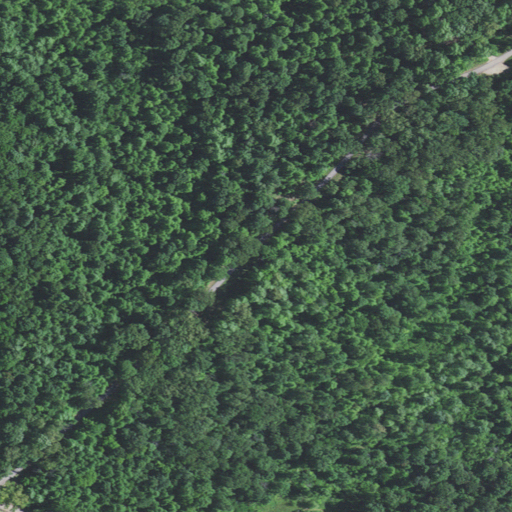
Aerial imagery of valley in Kentucky named Opossum Hollow containing deciduous forest and open development